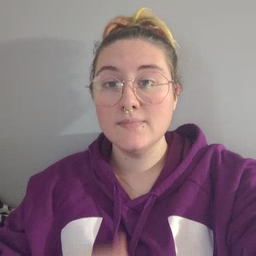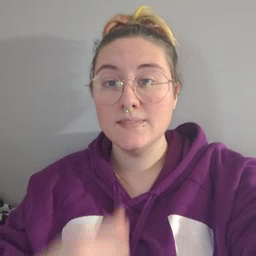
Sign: zipper